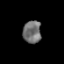
Tissue: prostate
Cell type: Fibroblasts
Senescence score: 0.7849
Nuclear area (px): 400
Mean DAPI intensity: 112.855